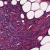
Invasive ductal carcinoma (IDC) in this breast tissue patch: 1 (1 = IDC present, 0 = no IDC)